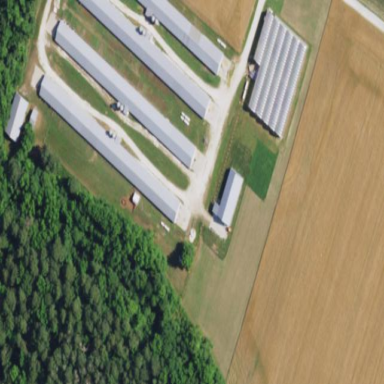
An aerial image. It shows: Farm auxiliary building.